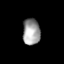
Tissue: lung
Cell type: Myeloid cells
Senescence score: 0.1632
Nuclear area (px): 446
Mean DAPI intensity: 158.191